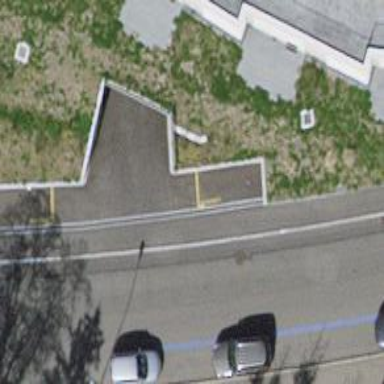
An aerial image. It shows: Sidewalk along the footway.